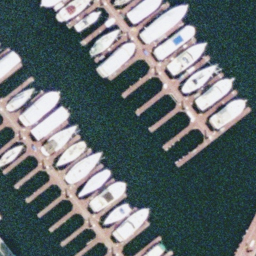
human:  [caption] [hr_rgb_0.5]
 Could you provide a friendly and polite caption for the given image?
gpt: Many boats docked neatly at the harbor and some positions are free .

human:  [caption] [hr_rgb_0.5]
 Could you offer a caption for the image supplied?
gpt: Lots of boats docked at the harbor and the water is deep blue .

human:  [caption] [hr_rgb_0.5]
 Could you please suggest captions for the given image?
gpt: Many boats docked neatly at the harbor and the water is deep blue .

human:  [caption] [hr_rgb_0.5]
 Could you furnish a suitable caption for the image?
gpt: Lots of boats docked neatly at the harbor .

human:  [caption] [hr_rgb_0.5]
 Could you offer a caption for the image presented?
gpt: Lots of boats docked neatly at the harbor and some positions are free .